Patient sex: M
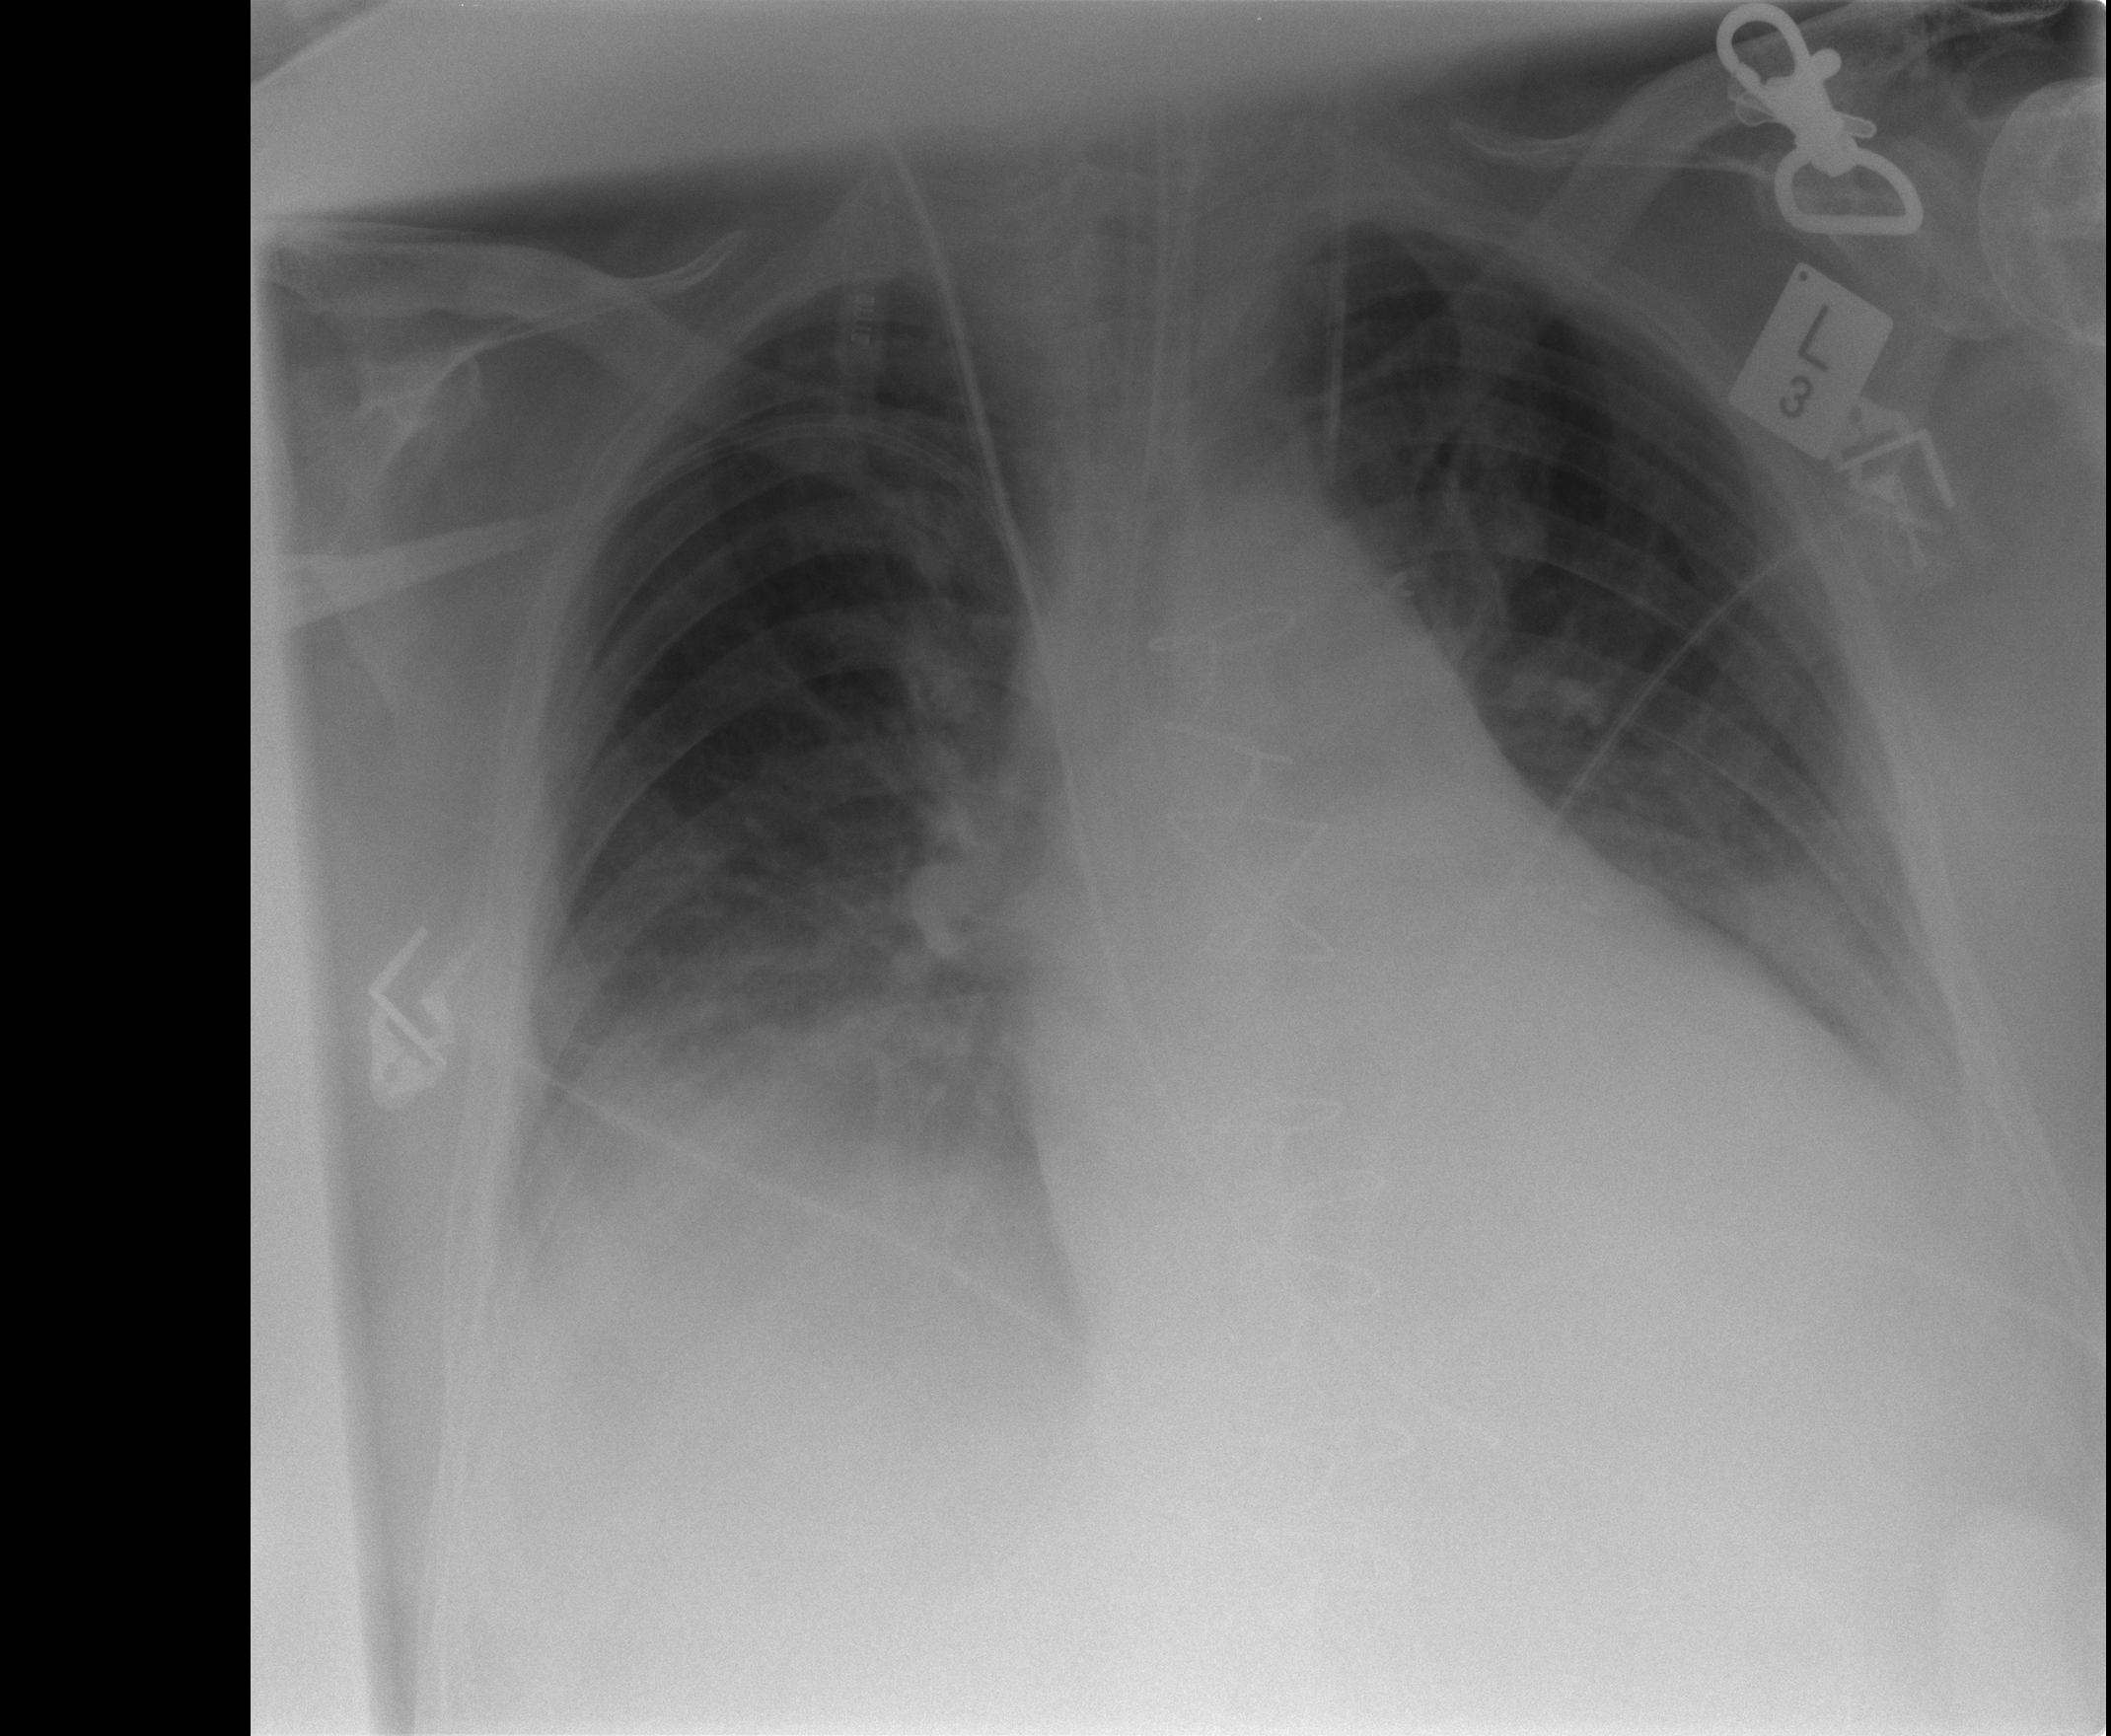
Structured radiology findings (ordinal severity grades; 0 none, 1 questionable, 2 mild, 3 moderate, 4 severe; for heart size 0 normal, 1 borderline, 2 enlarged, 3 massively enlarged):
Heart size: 1
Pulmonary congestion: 1
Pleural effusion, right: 2
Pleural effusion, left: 2
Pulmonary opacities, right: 0
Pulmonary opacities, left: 0
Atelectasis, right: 2
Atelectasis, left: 2